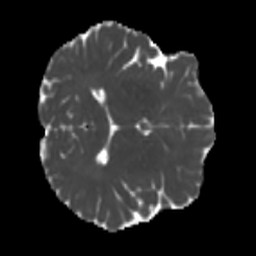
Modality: MD
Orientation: axial
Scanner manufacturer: siemens
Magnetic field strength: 3 T
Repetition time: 4 s
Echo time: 0.0594 s